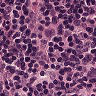
Metastatic tissue present: no